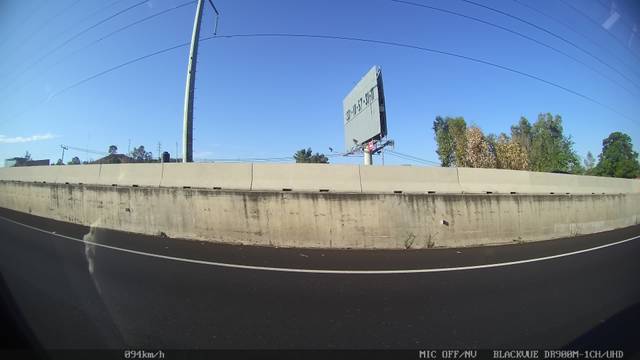
Region: Mexico
Coordinates: 20.618, -103.262